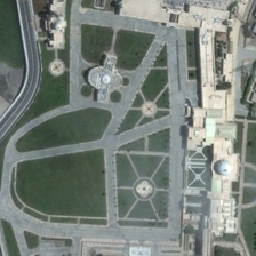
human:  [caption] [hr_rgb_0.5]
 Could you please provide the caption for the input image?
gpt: There is a road near the square.

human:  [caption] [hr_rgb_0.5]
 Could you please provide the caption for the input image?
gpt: There is a road near the square.

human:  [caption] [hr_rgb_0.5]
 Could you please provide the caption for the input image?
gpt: There is a road near the square

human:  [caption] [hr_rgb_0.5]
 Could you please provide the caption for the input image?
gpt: There is a road near the square.

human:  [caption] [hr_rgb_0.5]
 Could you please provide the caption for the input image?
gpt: There is a road near the square.